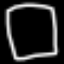
Label: square